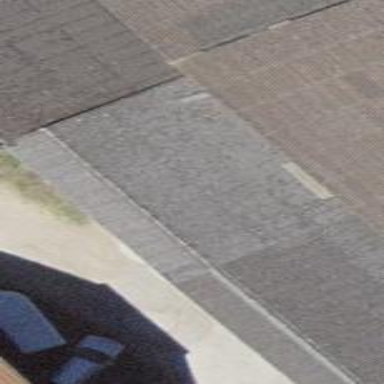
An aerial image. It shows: Rural barn.